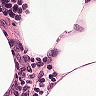
Metastatic tissue present: no